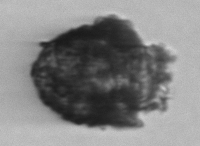
Label: Stenosemella_pacifica